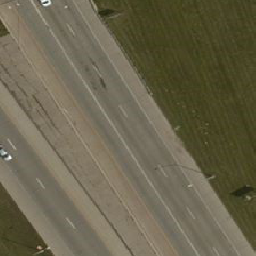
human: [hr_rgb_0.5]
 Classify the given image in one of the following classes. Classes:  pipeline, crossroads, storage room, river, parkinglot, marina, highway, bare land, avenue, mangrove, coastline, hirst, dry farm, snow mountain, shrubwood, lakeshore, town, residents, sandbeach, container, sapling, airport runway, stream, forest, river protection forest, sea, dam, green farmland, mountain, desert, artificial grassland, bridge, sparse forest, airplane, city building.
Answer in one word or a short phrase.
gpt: highway